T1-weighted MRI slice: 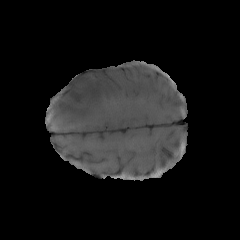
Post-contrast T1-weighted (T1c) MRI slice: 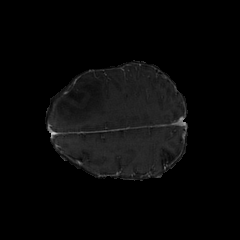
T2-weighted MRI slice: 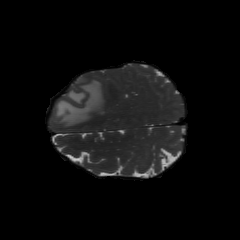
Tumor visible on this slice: yes